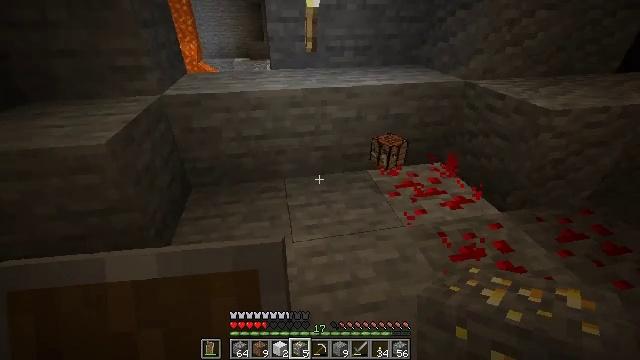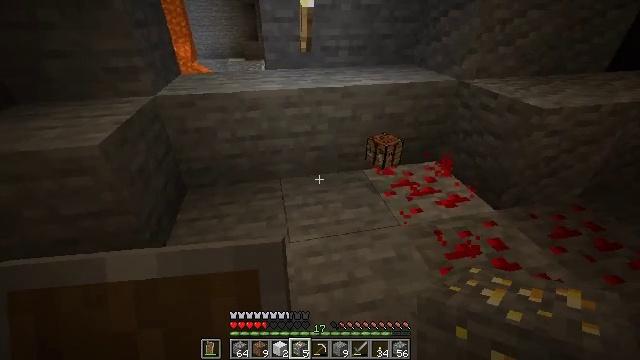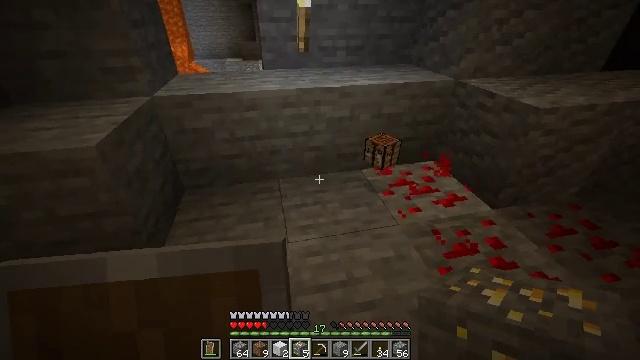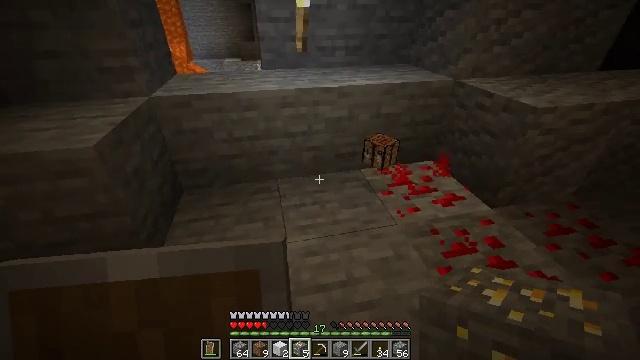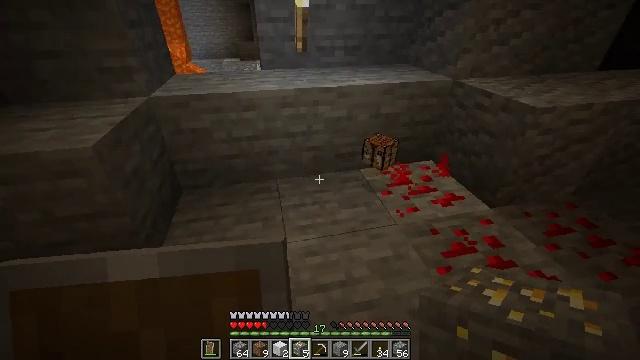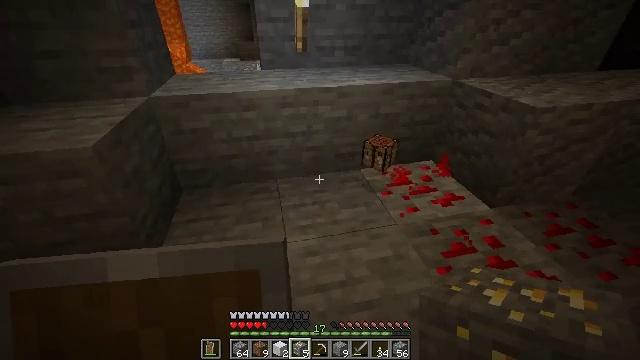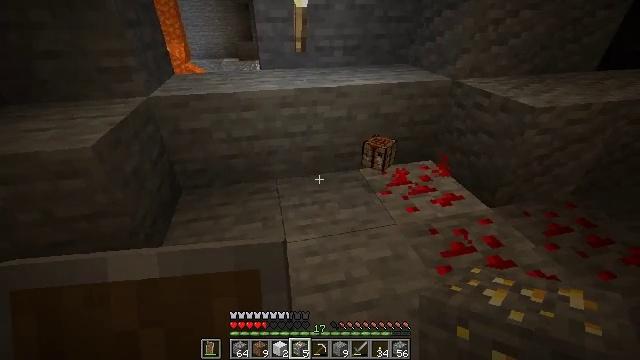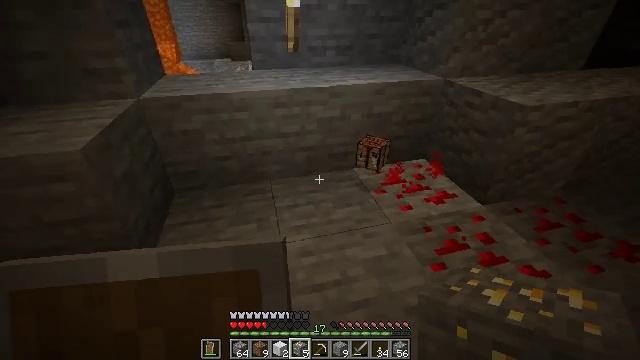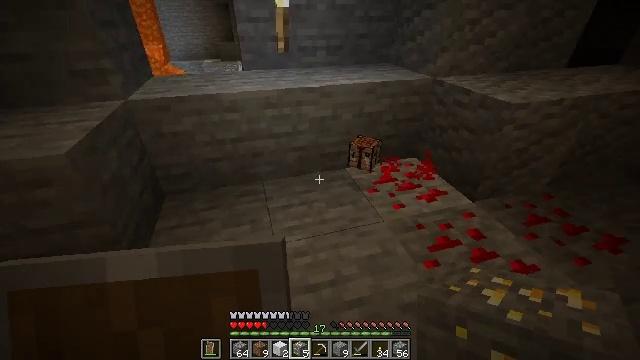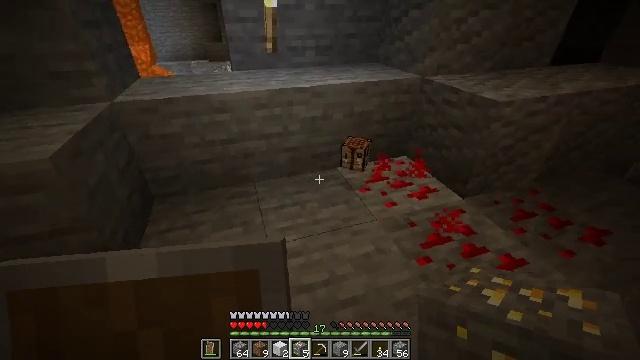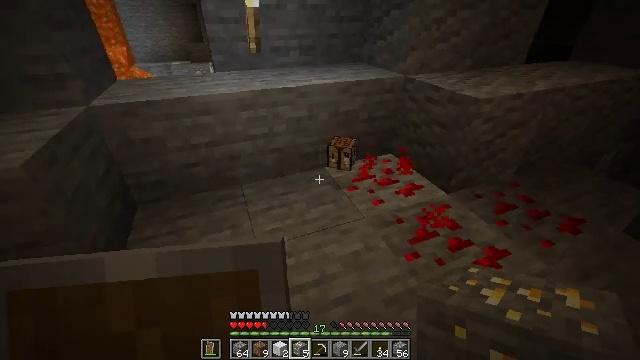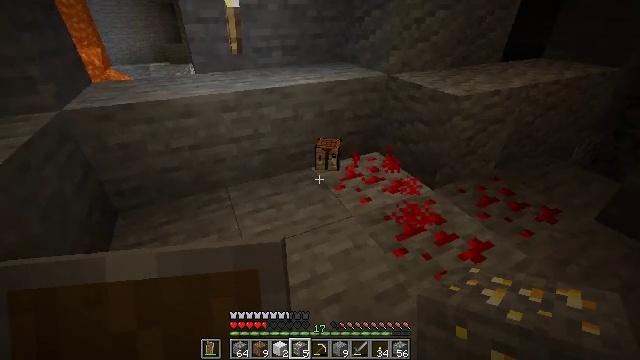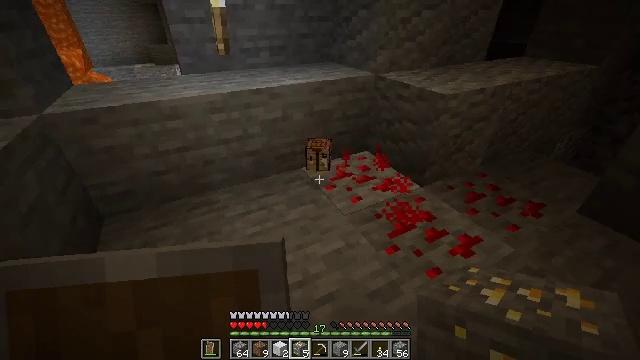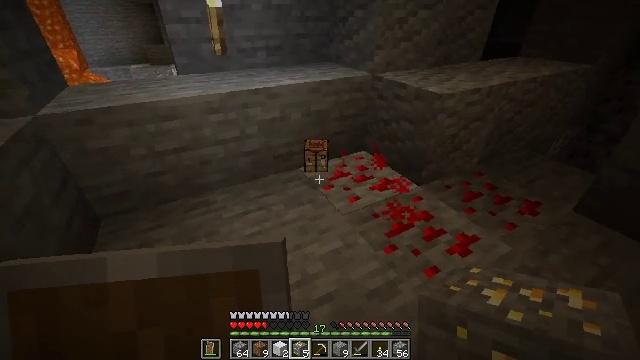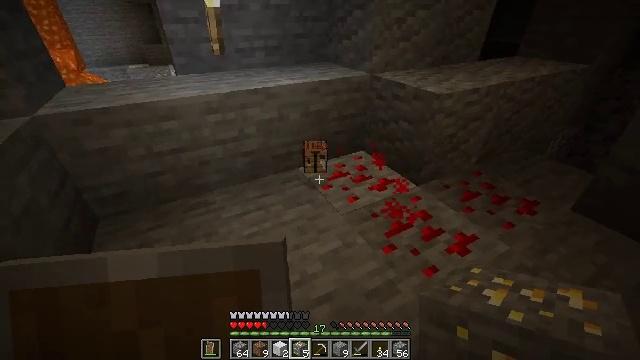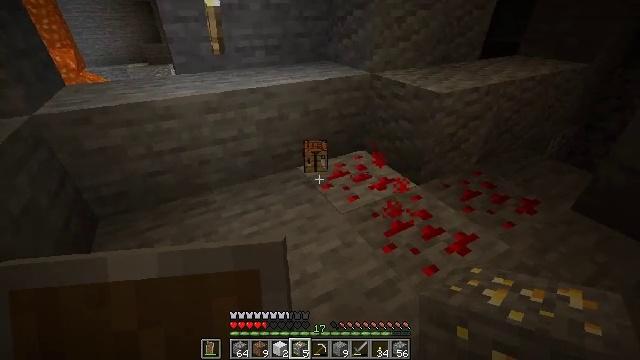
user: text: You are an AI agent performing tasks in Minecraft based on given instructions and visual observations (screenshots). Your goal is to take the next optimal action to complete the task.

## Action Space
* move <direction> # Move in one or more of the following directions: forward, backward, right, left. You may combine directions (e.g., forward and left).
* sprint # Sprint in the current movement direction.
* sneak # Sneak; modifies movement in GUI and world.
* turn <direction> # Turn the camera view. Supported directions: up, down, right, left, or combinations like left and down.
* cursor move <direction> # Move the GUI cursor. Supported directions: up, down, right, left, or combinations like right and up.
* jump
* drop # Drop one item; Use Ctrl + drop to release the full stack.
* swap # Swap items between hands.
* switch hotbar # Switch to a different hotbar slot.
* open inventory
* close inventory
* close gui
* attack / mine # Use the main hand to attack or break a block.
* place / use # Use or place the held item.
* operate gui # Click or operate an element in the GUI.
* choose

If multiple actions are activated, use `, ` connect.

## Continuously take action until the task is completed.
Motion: motion action
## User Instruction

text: Remove a coal from the inventory.
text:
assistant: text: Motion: turn right
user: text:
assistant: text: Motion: no_op
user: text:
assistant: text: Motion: no_op
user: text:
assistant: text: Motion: no_op
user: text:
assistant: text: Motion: no_op
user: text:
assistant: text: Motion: no_op
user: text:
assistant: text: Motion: turn right
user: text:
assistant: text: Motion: turn right
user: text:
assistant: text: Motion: turn right
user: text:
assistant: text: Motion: turn right
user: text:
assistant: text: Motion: turn right
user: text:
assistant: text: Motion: turn right
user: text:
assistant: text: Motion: no_op
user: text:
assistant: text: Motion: no_op
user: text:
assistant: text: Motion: no_op
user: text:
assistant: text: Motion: no_op
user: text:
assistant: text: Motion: no_op
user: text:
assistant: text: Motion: no_op
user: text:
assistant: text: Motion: no_op
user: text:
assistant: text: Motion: move forward
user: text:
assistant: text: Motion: move forward
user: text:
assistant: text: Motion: move forward
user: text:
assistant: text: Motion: move forward
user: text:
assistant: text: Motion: move forward
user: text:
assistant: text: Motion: move forward, turn down
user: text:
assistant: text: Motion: no_op
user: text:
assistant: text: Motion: turn down
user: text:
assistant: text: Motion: no_op
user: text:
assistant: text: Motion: no_op
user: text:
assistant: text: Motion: no_op